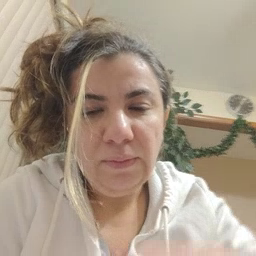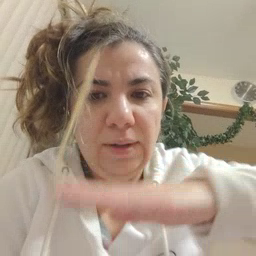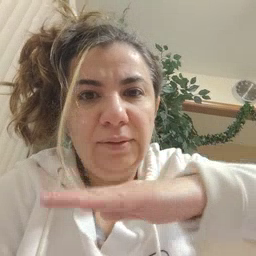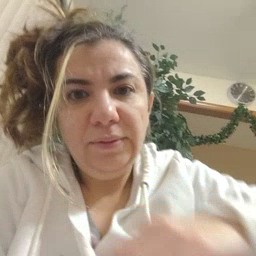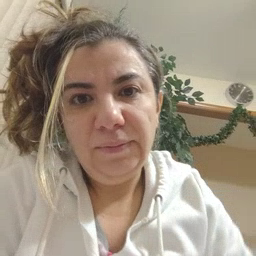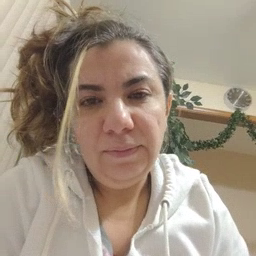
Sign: table